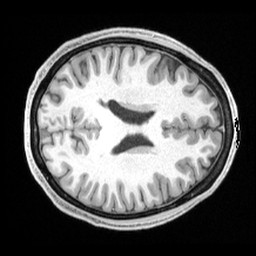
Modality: T1w
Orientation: axial